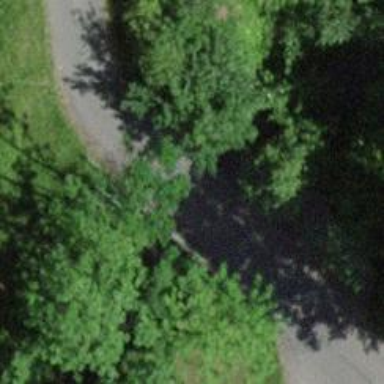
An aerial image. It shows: Unclassified road with bridge.